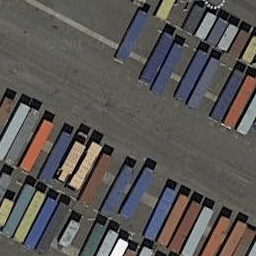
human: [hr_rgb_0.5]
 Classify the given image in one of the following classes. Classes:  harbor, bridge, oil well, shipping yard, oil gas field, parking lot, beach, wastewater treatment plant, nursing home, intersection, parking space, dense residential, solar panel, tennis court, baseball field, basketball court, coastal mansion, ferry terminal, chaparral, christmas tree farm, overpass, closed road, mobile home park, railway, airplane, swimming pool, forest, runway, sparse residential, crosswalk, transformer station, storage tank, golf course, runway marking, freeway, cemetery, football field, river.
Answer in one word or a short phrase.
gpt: shipping yard